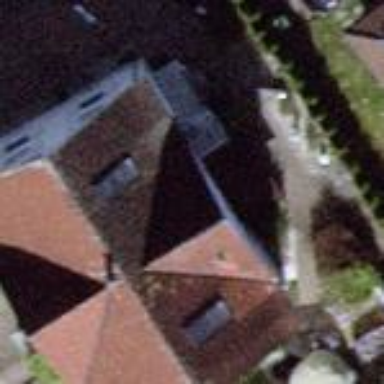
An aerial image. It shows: Simple house.